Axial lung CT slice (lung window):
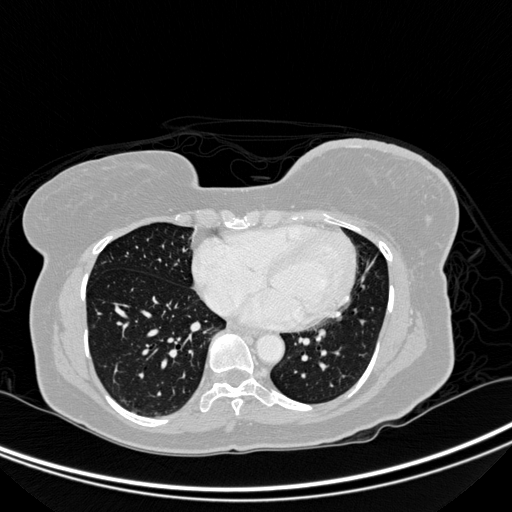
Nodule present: no